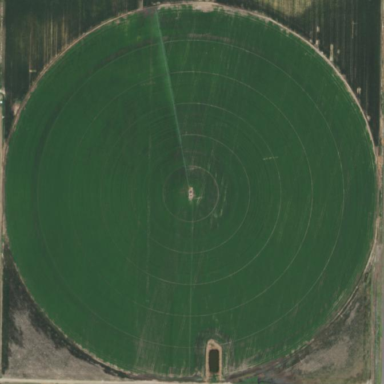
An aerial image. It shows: Farmland with pivot irrigation system.